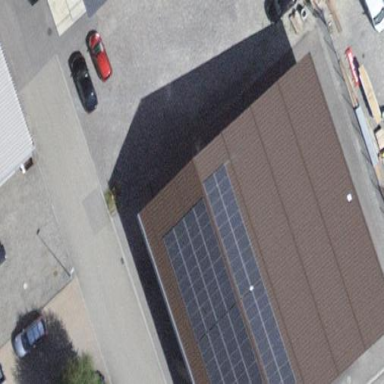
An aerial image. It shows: Commercial building.